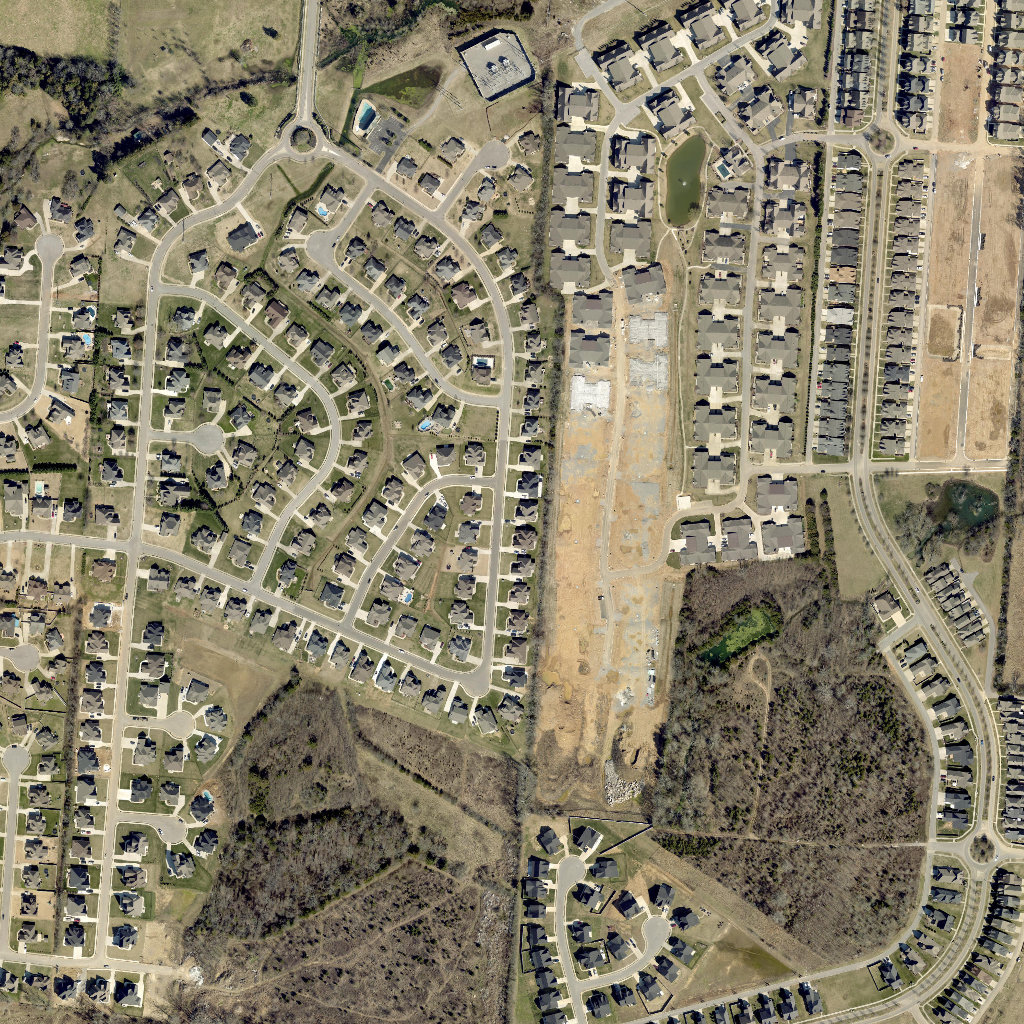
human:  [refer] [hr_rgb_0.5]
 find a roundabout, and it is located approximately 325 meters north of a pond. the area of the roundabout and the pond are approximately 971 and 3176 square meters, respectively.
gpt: <box>[[83, 11, 88, 16, 0]]</box>

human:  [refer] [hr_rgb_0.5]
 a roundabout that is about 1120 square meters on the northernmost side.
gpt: <box>[[27, 11, 32, 16, 0]]</box>